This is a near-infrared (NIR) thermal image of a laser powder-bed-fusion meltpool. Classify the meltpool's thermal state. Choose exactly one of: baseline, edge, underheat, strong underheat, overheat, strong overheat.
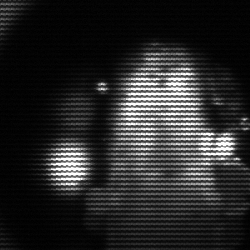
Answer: strong underheat